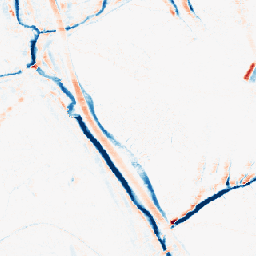
Category: morphological
Decomposition family: morphological_ellipse
Decomposition parameters: operation: average
width: 5
height: 10
Upsampling method: nearest
Upsampling parameters: scale: 8
Upsampling scale: 8